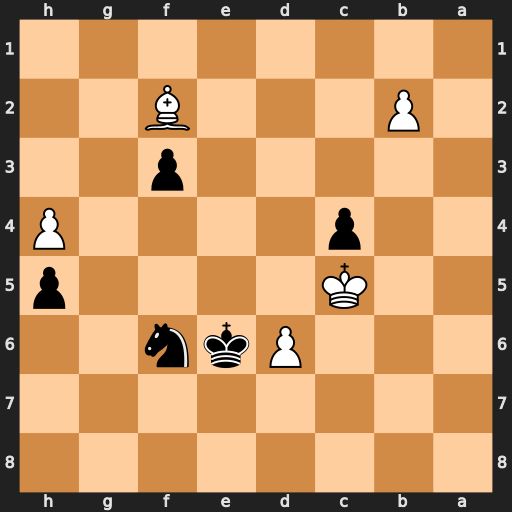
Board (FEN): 8/8/3Pkn2/2K4p/2p4P/5p2/1P3B2/8
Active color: b
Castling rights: -
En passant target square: -
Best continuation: Ne4+ Kc6 Nxd6